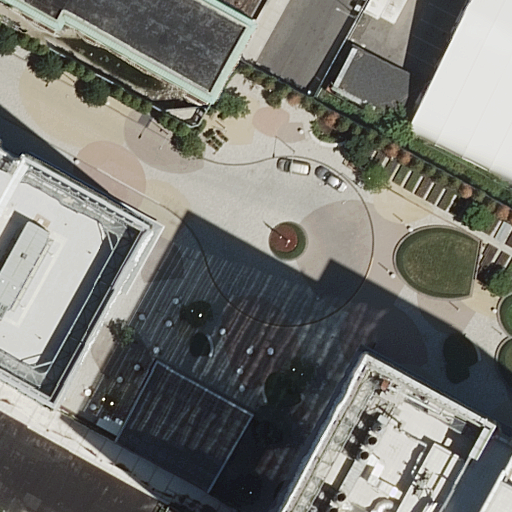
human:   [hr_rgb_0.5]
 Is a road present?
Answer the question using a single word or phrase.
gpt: yes

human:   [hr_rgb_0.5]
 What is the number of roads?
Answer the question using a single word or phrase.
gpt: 5

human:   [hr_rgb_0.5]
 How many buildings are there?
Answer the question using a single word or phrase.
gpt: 6

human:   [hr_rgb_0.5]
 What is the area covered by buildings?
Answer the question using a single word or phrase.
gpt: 3263m2

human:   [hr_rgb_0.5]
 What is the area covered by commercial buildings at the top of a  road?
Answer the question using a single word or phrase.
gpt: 0m2

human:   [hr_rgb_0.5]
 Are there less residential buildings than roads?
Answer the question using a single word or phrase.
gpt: no

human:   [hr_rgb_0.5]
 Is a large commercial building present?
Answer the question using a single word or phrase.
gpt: no

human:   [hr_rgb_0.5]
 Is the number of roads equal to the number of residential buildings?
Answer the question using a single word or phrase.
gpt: no

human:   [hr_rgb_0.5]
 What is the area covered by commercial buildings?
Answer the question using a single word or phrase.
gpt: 0m2

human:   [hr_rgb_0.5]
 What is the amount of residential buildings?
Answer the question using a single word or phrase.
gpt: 6

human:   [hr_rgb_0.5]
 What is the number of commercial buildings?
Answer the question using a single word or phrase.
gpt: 0

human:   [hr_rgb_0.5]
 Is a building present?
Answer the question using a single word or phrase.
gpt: yes

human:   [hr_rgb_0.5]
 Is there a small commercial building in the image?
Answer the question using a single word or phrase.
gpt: no

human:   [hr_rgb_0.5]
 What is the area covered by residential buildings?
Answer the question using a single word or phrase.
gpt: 3263m2

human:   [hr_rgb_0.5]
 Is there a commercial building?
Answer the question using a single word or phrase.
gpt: no

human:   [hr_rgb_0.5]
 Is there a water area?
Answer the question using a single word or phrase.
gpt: no

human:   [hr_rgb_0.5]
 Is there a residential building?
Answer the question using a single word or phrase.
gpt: yes

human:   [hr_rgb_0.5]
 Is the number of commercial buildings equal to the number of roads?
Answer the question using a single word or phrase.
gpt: no

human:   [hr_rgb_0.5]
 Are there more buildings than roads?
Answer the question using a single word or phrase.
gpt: yes

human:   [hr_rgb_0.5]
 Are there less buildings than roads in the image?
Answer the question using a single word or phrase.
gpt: no

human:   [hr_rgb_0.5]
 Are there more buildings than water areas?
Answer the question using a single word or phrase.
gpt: yes

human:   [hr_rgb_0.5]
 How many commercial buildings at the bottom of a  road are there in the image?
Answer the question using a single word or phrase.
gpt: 0

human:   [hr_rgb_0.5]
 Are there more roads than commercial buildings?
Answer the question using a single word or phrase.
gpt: yes

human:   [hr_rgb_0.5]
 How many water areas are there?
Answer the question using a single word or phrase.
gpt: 0

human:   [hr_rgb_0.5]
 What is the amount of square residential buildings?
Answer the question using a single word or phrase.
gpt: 0

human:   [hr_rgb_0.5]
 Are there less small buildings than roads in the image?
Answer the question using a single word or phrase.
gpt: yes

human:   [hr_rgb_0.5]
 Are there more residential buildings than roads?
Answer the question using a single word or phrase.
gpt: yes

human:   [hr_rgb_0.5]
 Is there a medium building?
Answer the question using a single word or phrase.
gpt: yes

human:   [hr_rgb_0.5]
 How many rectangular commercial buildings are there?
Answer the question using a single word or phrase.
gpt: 0

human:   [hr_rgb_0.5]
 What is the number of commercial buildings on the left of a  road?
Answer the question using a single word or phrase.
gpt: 0

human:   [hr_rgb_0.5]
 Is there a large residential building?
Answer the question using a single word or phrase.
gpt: yes

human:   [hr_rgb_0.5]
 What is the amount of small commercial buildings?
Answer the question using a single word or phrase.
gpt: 0

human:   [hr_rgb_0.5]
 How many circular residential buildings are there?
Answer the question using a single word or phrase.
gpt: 0

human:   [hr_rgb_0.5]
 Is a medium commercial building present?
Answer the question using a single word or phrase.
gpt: no

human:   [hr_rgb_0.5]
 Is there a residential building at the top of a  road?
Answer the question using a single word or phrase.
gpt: yes

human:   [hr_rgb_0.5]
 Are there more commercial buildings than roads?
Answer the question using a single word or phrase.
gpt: no

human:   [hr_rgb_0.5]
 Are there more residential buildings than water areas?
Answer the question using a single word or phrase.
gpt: yes

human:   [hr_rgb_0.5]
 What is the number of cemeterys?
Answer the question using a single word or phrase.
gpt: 0

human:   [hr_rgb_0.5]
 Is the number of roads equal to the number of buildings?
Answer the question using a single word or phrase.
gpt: no

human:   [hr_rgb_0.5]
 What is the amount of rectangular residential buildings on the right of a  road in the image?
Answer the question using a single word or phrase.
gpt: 3

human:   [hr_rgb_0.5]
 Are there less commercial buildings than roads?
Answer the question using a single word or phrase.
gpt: yes

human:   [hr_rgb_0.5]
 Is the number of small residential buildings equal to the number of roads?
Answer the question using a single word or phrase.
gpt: no

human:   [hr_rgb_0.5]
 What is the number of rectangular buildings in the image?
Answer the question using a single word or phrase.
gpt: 6

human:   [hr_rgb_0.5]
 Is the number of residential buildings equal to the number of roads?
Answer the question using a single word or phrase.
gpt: no

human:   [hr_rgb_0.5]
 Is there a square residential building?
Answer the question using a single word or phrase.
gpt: no

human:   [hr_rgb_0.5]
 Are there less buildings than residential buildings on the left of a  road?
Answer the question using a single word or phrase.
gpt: no

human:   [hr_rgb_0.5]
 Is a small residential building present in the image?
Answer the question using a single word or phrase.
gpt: no

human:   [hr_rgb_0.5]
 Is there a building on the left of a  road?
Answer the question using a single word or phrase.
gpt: yes

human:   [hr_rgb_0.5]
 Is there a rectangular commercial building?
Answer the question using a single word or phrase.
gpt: no

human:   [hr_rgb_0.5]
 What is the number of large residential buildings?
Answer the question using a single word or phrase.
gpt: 2

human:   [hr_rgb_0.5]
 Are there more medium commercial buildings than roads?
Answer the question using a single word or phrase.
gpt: no

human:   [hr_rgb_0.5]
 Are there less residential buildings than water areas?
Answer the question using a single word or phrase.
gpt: no

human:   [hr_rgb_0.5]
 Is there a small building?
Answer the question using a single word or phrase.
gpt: no

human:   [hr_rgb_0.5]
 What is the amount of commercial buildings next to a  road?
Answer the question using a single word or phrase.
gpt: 0

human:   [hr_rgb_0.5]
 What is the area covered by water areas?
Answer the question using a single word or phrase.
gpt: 0m2

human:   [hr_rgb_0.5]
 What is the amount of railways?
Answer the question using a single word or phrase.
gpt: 0

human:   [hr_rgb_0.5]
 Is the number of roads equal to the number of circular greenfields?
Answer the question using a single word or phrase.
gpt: no

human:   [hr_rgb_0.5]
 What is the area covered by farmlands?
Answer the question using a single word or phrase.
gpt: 0m2

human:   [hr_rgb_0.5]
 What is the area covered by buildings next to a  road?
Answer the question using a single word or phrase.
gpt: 3263m2

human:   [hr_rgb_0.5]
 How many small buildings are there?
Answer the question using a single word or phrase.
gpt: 0

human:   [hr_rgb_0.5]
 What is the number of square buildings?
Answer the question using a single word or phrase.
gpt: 0

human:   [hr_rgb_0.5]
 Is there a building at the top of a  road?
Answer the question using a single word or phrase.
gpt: yes

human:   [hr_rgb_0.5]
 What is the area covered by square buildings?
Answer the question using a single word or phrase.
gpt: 0m2

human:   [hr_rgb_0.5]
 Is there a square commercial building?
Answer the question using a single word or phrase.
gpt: no